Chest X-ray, PA view. Patient: 72 years old, sex F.
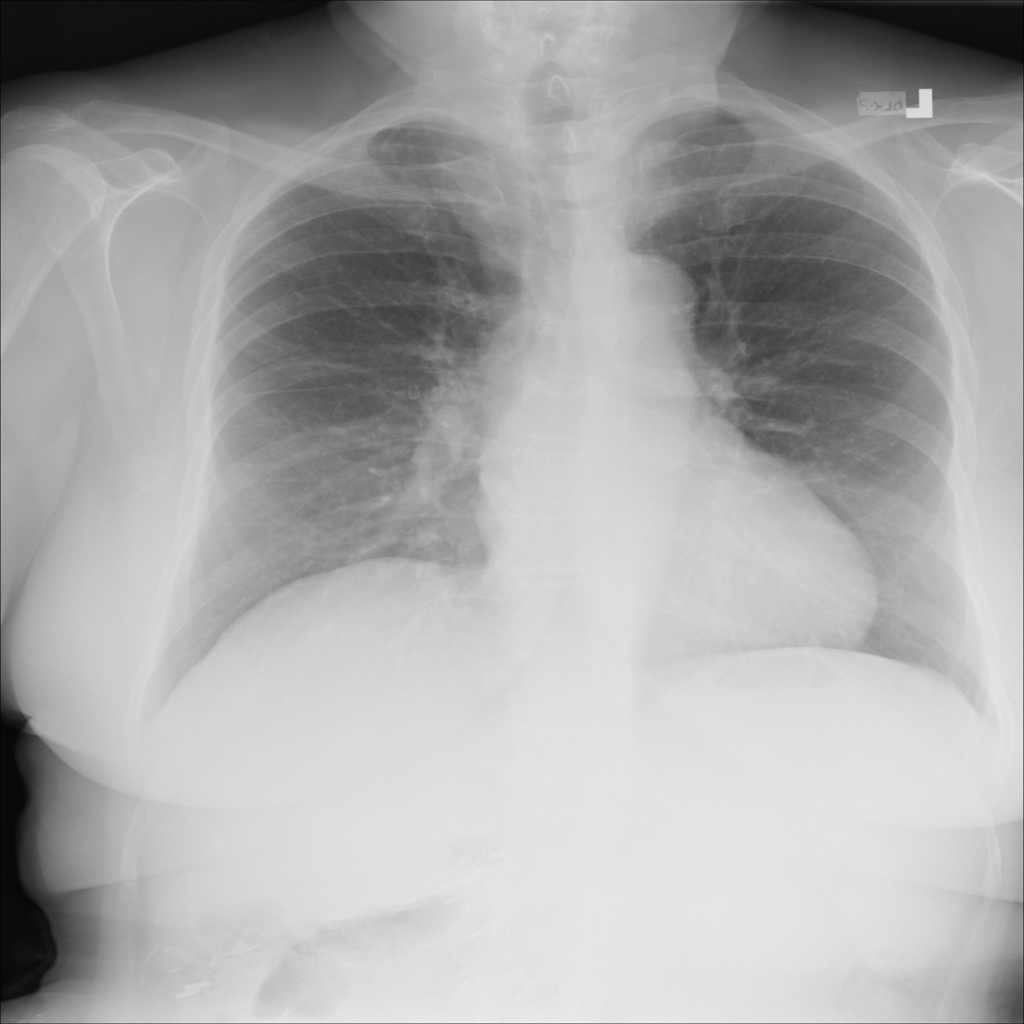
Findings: No Finding